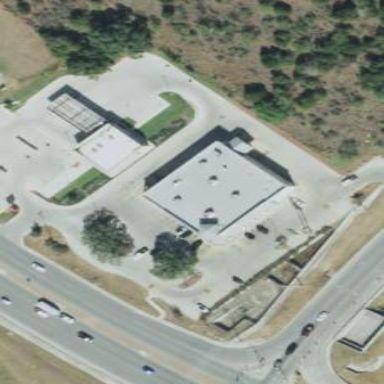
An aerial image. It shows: Pharmacy building providing healthcare services.